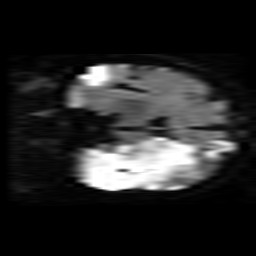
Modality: TRACE
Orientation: coronal
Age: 64
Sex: female
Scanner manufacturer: philips
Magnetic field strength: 1.5 T
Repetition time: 4.741 s
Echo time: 0.07764 s